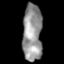
Tissue: skin
Cell type: Epithelial cells
Senescence score: 0.2861
Nuclear area (px): 1088
Mean DAPI intensity: 148.384